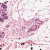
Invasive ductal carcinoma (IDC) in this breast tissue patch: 0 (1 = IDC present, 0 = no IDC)